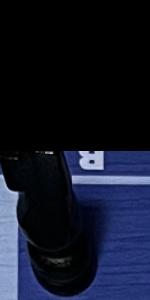
Label: Knight_Black